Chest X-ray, AP view. Patient: 38 years old, sex M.
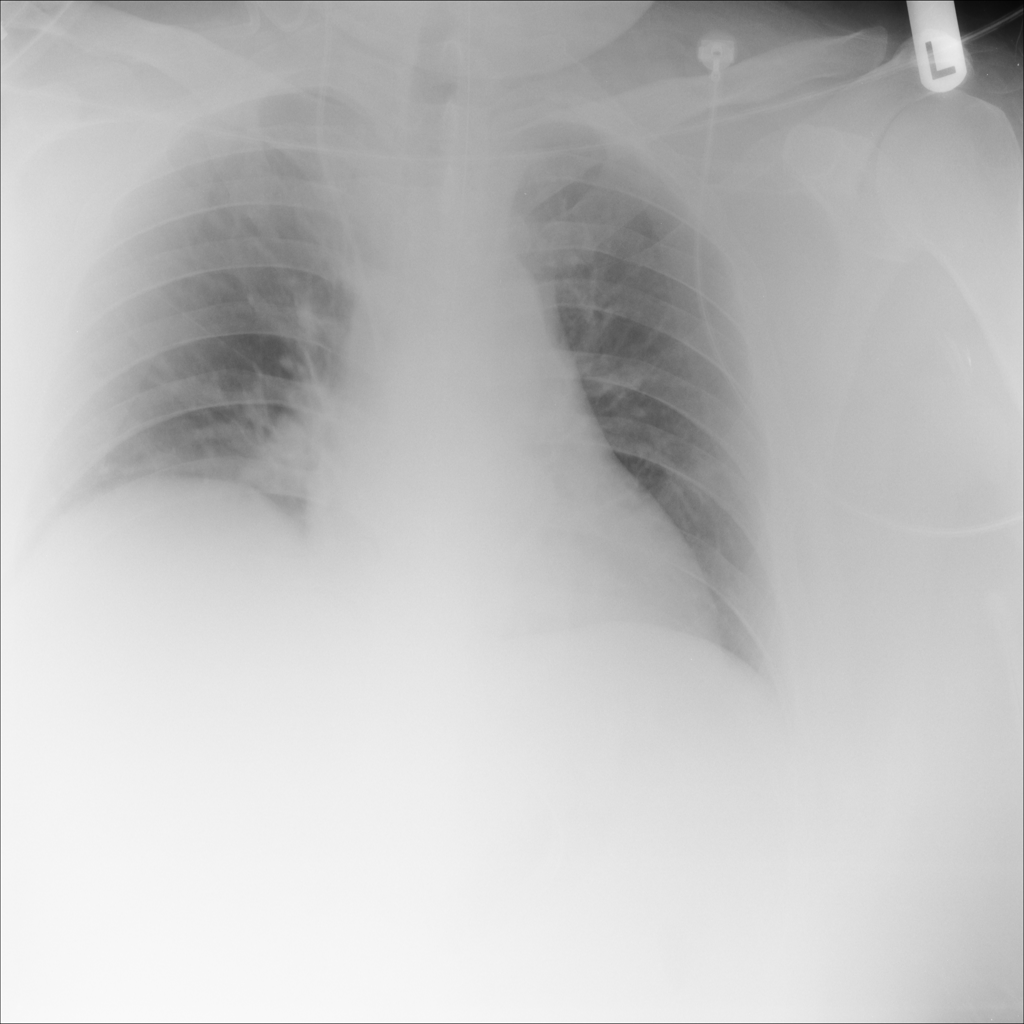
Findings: No Finding